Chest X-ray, PA view. Patient: 53 years old, sex M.
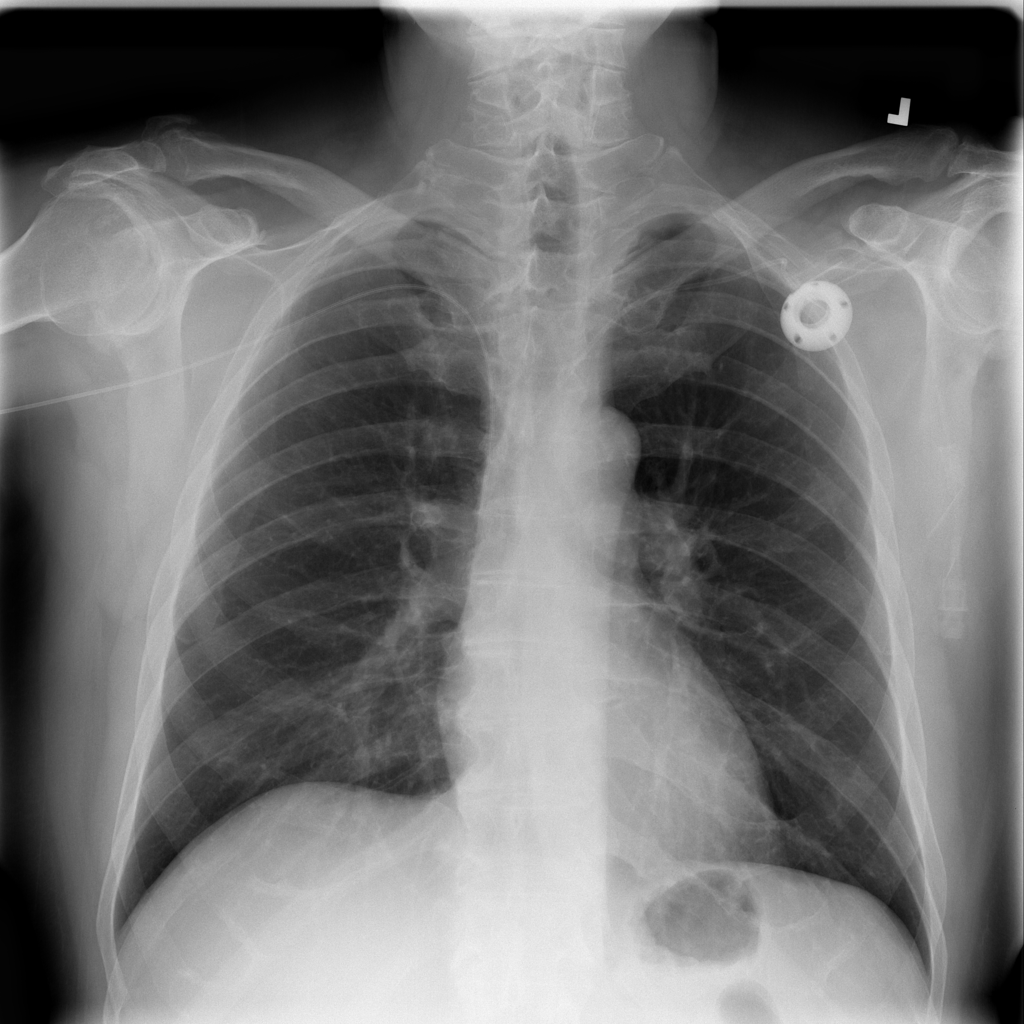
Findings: No Finding